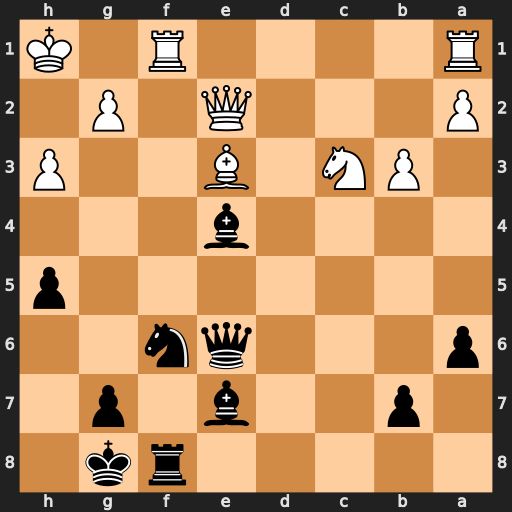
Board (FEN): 5rk1/1p2b1p1/p3qn2/7p/4b3/1PN1B2P/P3Q1P1/R4R1K
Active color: b
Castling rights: -
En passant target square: -
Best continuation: Qxh3+ Kg1 Bxg2 Qxg2 Qxe3+ Kh1 Qxc3